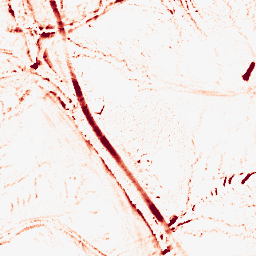
Category: morphological
Decomposition family: morphological
Decomposition parameters: operation: opening
size: 5
Upsampling method: sinc_blackman
Upsampling parameters: scale: 4
kernel_size: 8
Upsampling scale: 4